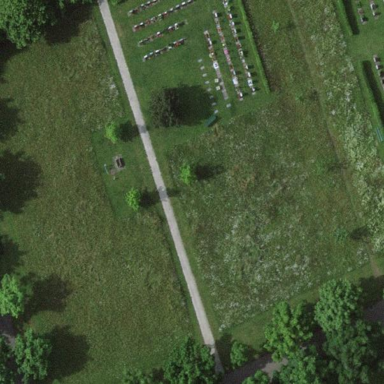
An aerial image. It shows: Sector within cemetery.